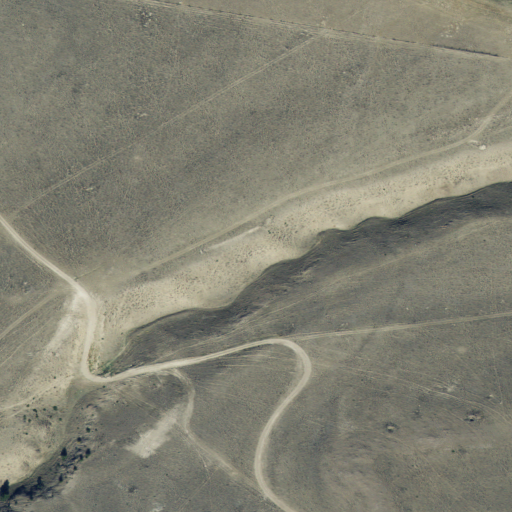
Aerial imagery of valley in Montana named Dry Hollow containing grassland and shrub